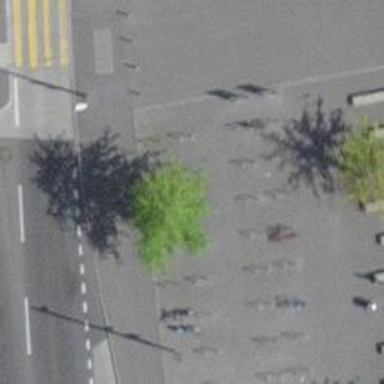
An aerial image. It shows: Bicycle rental facility.